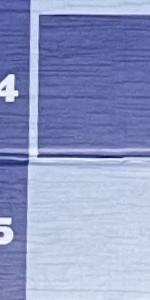
Label: Empty